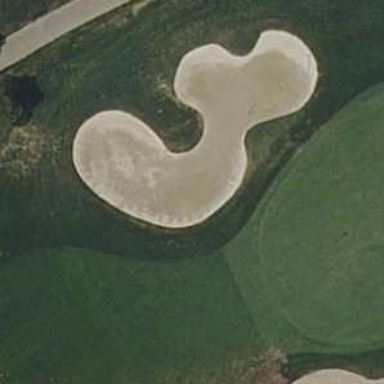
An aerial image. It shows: Sandy area is golf bunker.